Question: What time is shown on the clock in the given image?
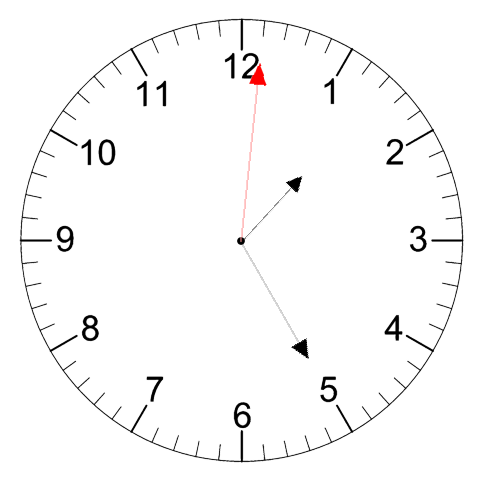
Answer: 01:25:01